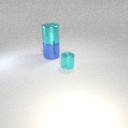
large blue metal cylinder below large cyan metal cylinder